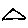
Label: triangle